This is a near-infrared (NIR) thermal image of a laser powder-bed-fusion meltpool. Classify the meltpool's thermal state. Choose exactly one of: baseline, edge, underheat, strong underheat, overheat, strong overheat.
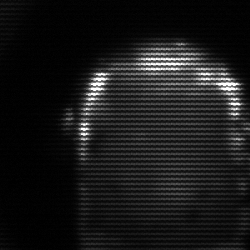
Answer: baseline